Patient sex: M
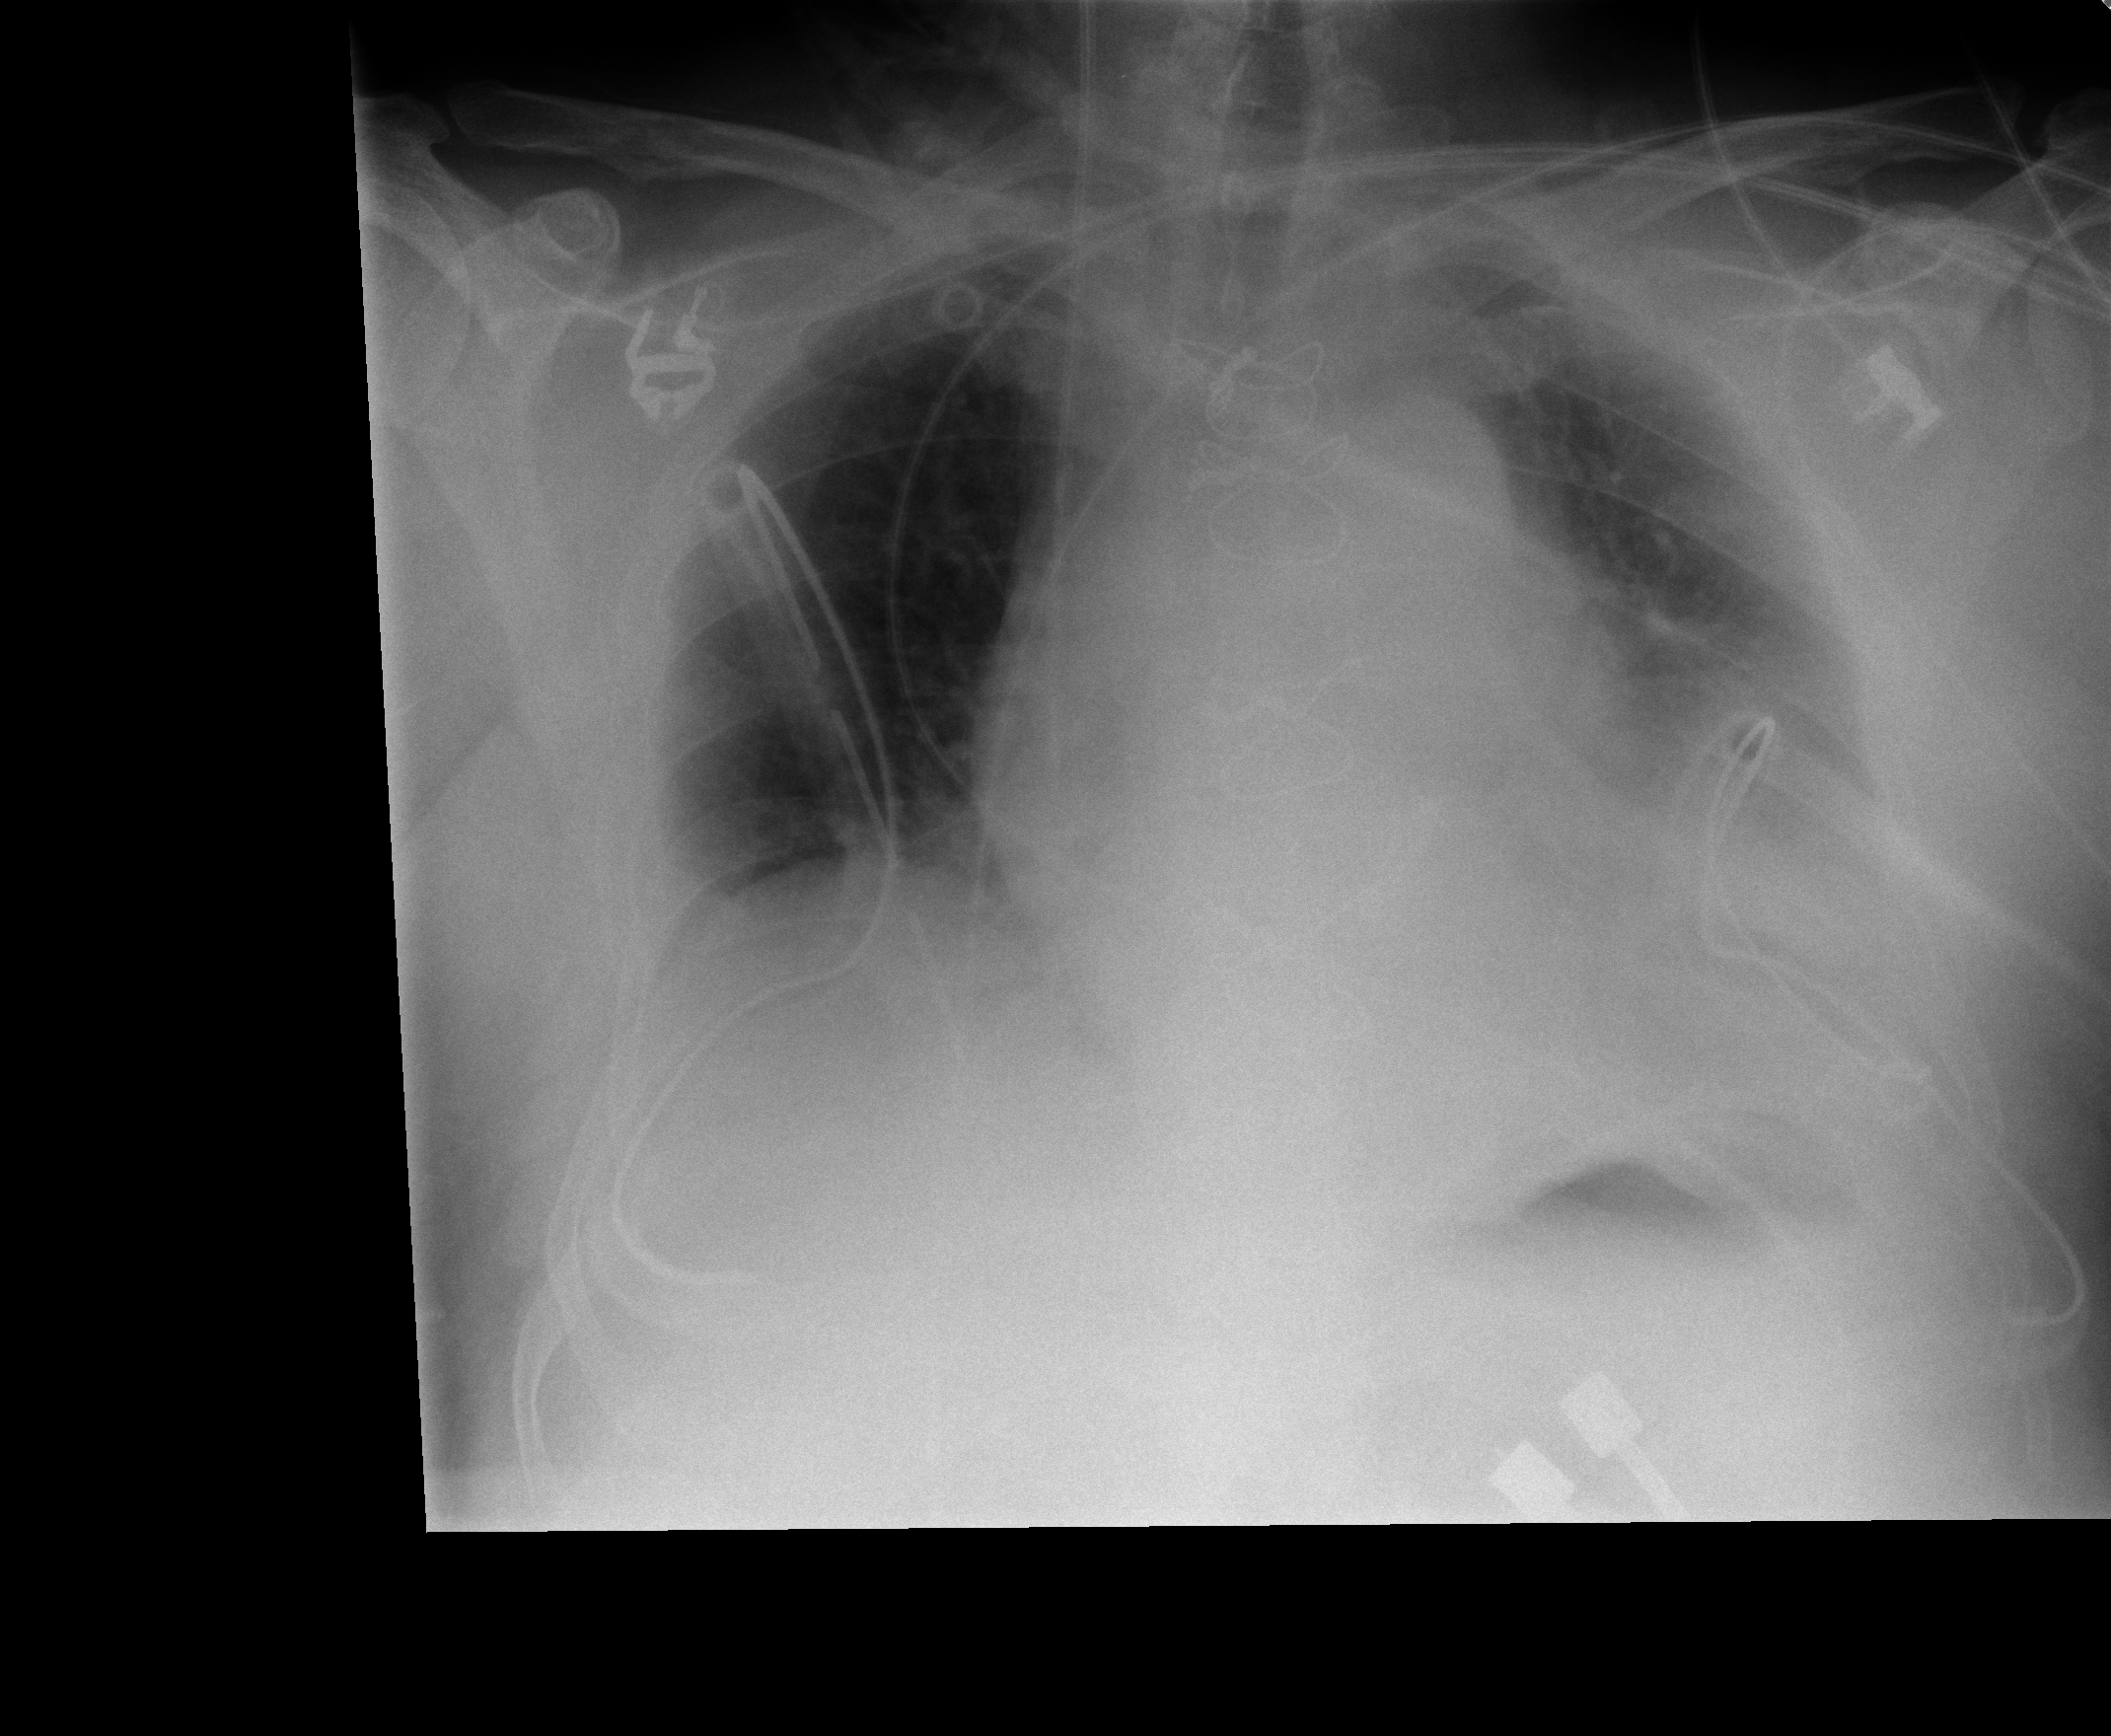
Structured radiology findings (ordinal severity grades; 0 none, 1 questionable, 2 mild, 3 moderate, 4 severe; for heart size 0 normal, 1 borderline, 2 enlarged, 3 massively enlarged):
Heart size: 2
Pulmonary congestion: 1
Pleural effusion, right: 0
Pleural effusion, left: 2
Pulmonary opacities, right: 0
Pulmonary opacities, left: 0
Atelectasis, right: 2
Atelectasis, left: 2